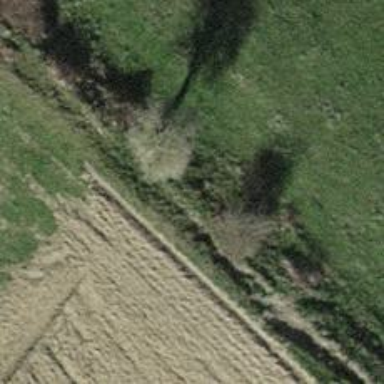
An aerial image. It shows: Hedge acting as barrier.